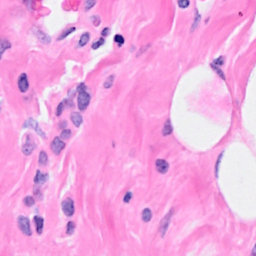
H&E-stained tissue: Breast